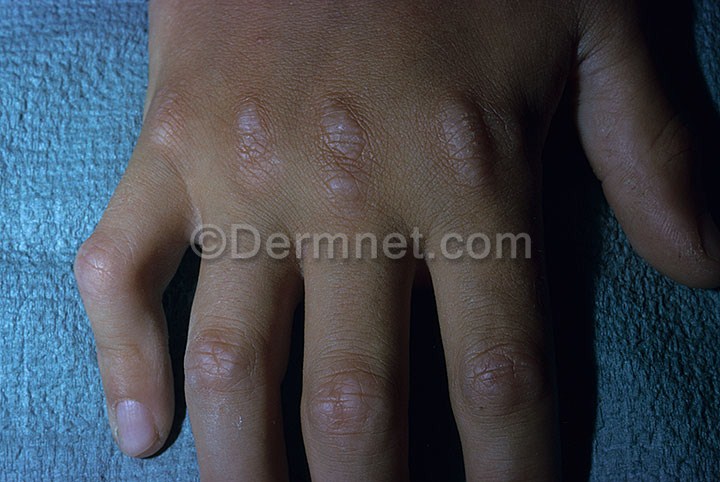
Disease: Lupus and other Connective Tissue diseases